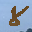
Label: 8